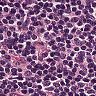
Metastatic tissue present: no